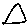
Label: triangle